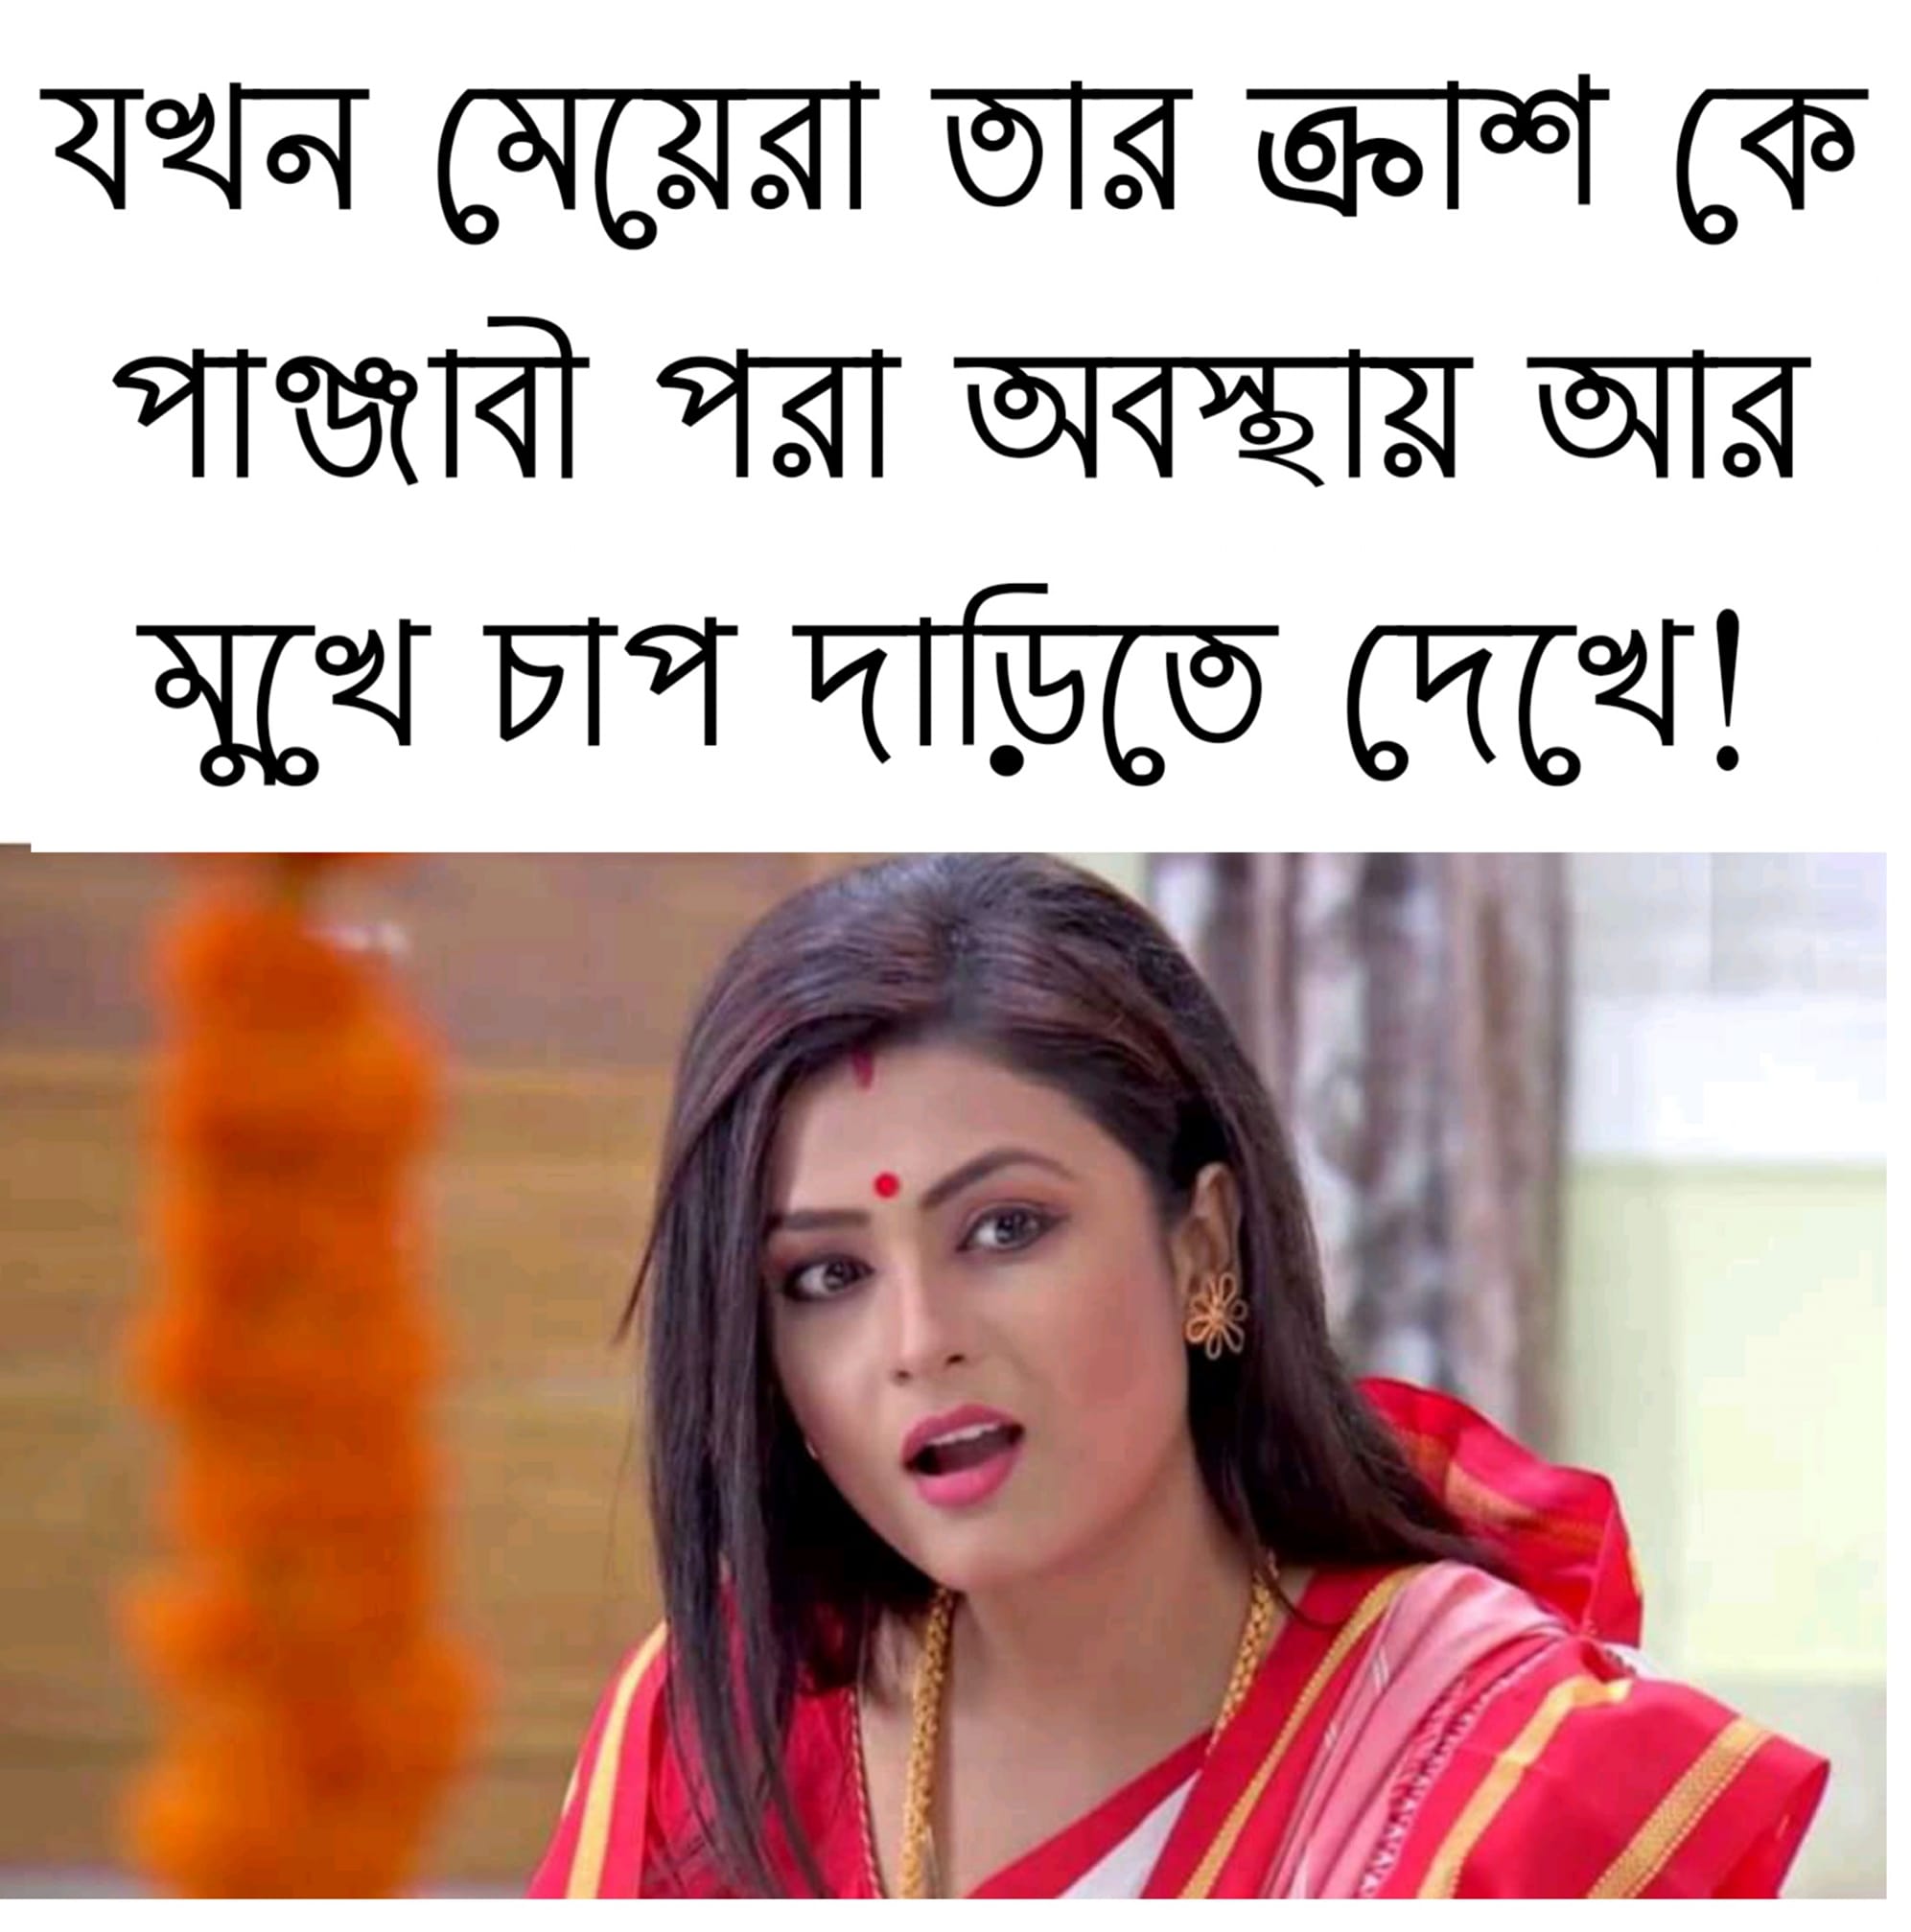
Caption: যখন   মেয়েরা তার ক্রাশ কে পাঞ্জাবী পরা অবস্থায় আর মুখে চাপ দাড়িতে দেখে !
Label: non-hate